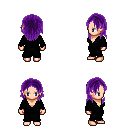
a pixel art fantasy rpg character, female body template, human, light skin, gray robe, metal pants, purple long hairstyle, four views (front, back, left, right), 2x2 character sprite sheet, small pixel art, hard edges, no anti-aliasing